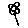
Label: flower